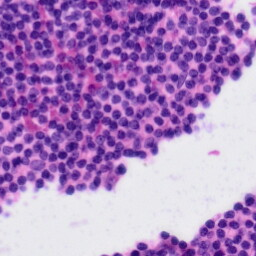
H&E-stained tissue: Tonsil